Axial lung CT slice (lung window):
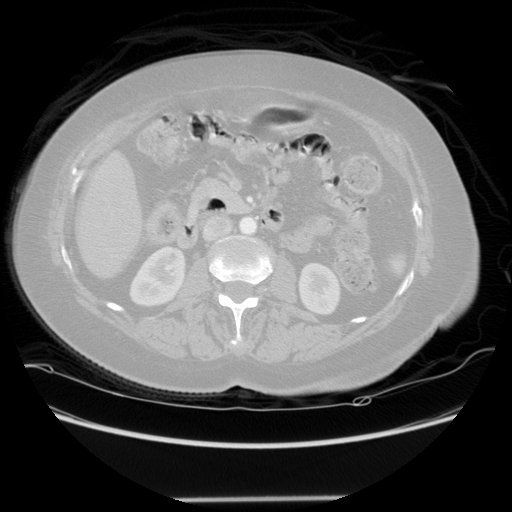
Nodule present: no